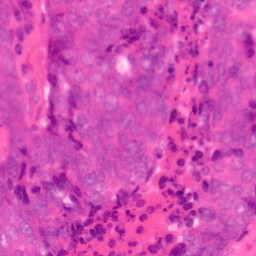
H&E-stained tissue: Colon